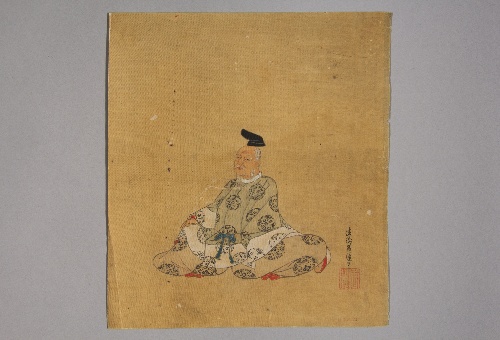
Artist: Kano Shōun
Artist bio: 1637–1702
Date: 17th century
Object type: Painting
Classification: Paintings
Medium: Unmounted shikisi leaf; ink and color on silk
Culture: Japan
Period: Edo period (1615–1868)
Dimensions: 7 1/4 × 6 1/2 in. (18.4 × 16.5 cm)
Department: Asian Art
Credit line: Gift of Estate of Samuel Isham, 1914
Accession year: 1914
Repository: Metropolitan Museum of Art, New York, NY
Tags: Men